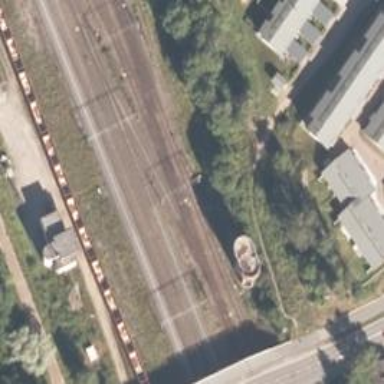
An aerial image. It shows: Rail yard with electrified contact lines for the trains.